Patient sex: F
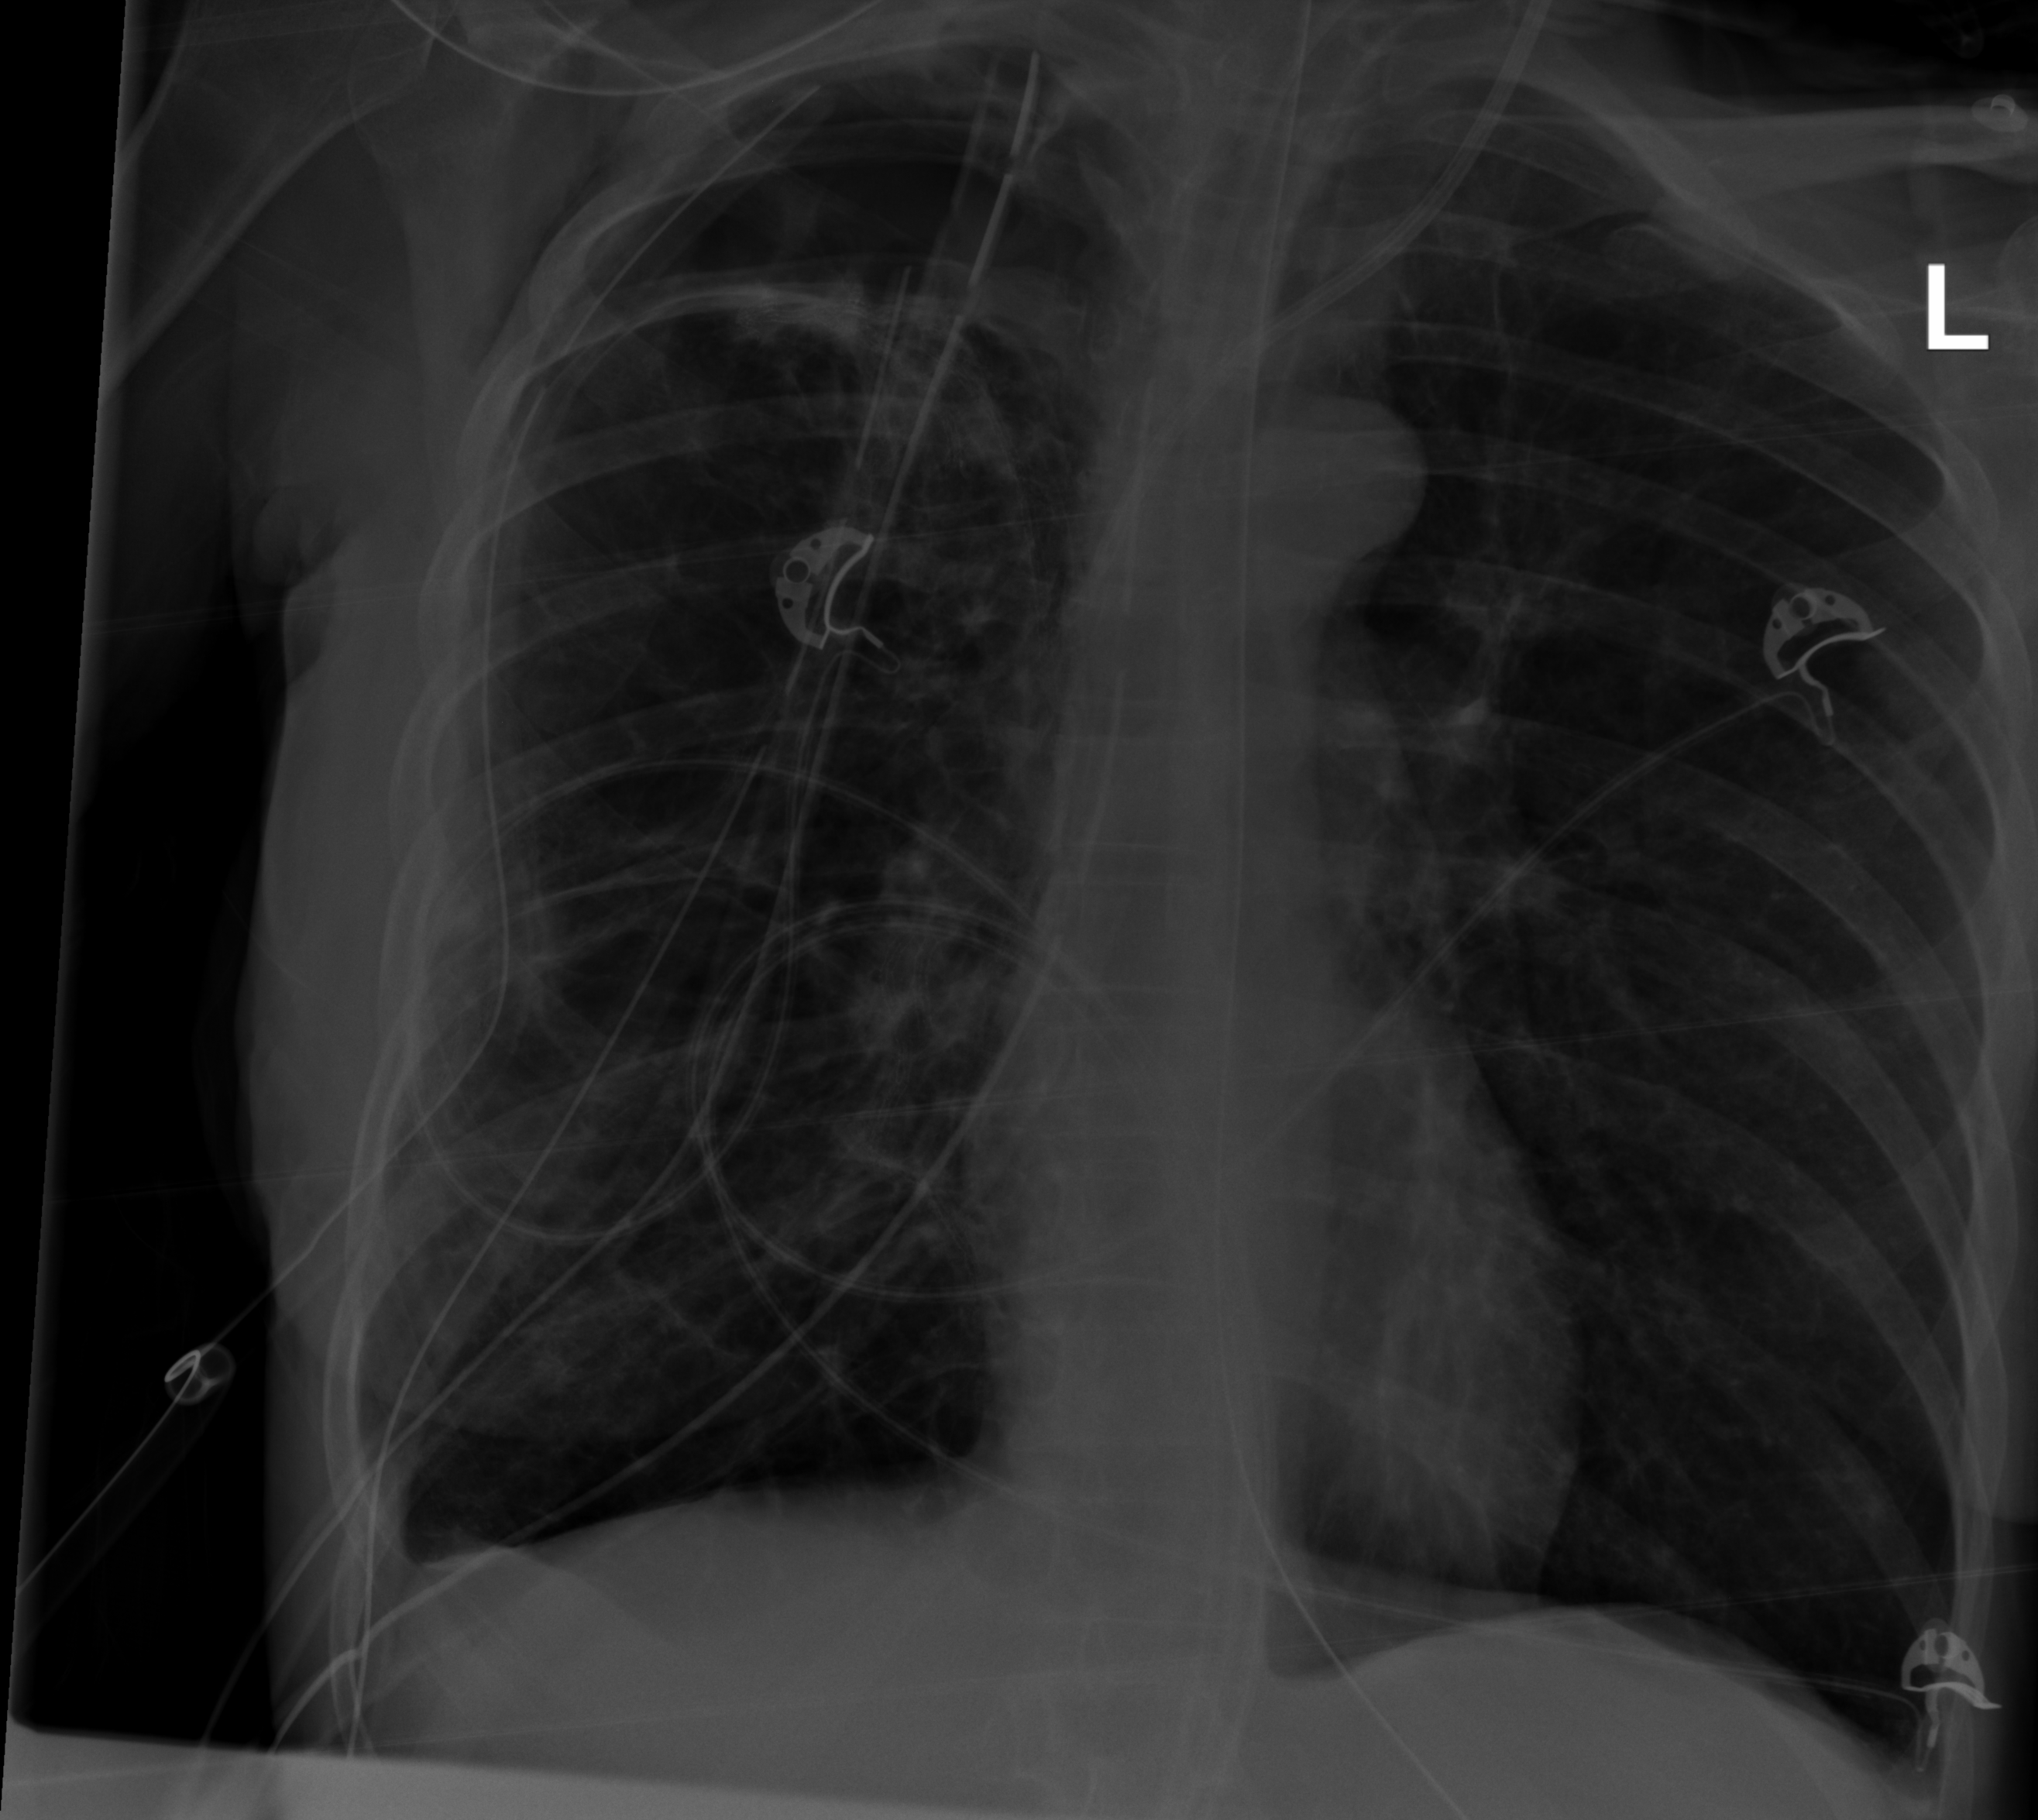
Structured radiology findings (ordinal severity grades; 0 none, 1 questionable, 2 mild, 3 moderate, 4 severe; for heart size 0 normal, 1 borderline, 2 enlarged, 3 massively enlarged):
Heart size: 0
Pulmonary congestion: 0
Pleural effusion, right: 2
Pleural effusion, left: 0
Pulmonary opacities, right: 0
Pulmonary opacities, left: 0
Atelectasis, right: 3
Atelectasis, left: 0